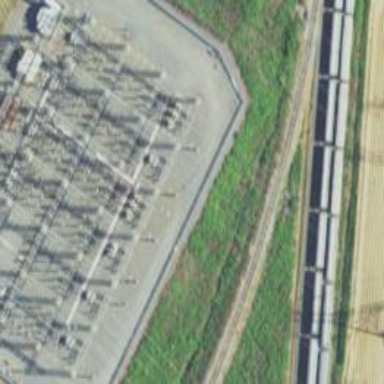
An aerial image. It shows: Switch for power supply.